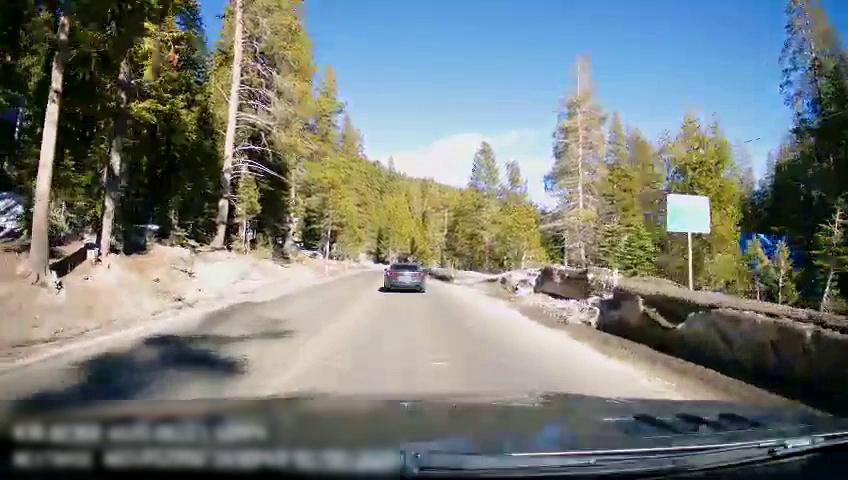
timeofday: Day
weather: Sunny
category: Drivable Space
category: Vehicles | Car
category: Lanes | Opposite Lane
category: Traffic | Signs